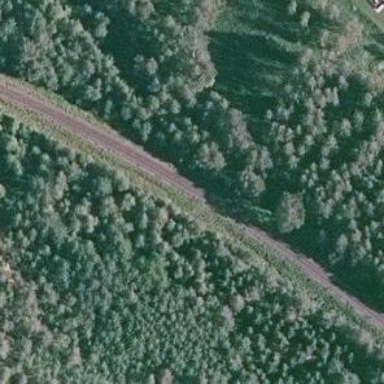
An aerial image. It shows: Continuous railway track.